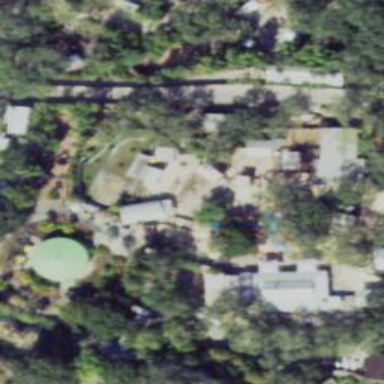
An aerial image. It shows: Theme park.